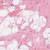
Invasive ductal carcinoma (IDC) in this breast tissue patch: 0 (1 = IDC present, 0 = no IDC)